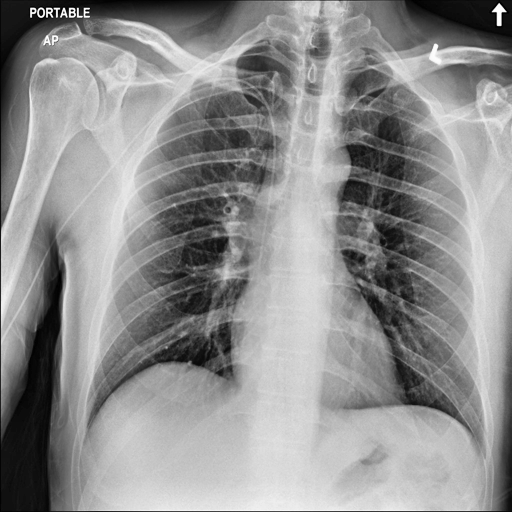
Finding: NORMAL